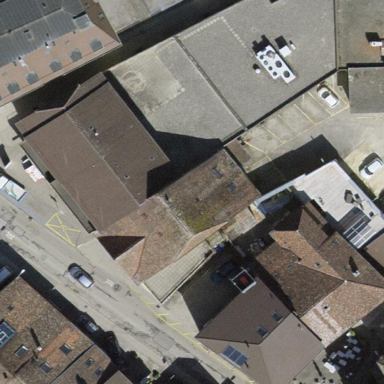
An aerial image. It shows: Building that houses supermarket.